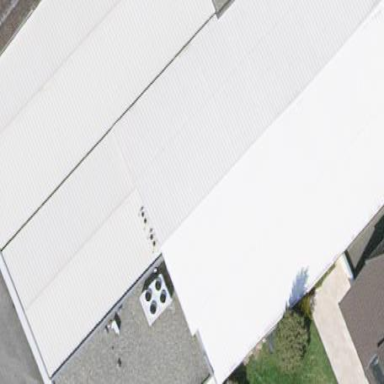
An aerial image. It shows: Manufacturing building.